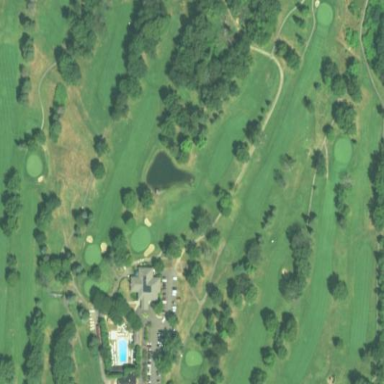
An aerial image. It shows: Golf course.